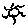
Label: sun